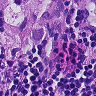
Metastatic tissue present: yes